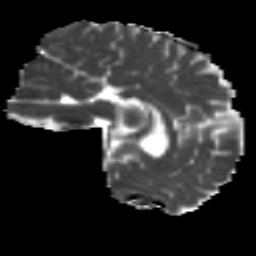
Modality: MD
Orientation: sagittal
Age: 15
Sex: male
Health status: ill
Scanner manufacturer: ge
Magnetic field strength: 3 T
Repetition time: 6.752 s
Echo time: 0.079 s